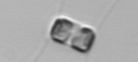
Label: Chaetoceros_similis